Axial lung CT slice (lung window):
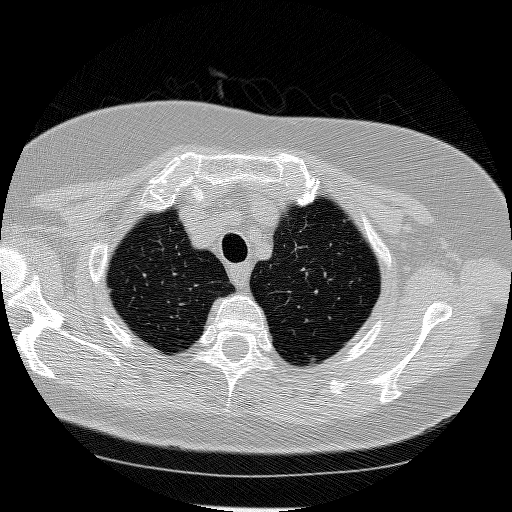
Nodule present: yes
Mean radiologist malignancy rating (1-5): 3